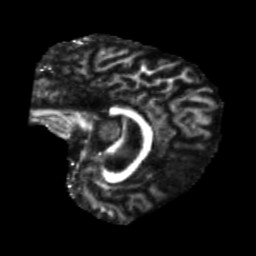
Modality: FA
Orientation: sagittal
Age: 58
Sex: female
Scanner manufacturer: siemens
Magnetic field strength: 3 T
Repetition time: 5.25 s
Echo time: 0.08 s